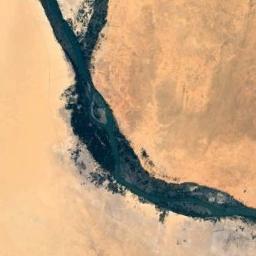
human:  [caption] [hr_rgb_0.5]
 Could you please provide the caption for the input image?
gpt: A curvy turquoise river with small islands on both sides of the shore, Green and tan mixed ground, And not far from the yellow desert .

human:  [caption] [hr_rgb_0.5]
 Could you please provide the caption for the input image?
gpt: The river goes through yellow bare land .

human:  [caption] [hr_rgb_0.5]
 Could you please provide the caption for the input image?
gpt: The deep blue river with some tributaries goes through the wasteland .

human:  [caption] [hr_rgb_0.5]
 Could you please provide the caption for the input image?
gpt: There are many trees around the river .

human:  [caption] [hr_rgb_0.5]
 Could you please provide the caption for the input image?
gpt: The river is in a yellow desert .